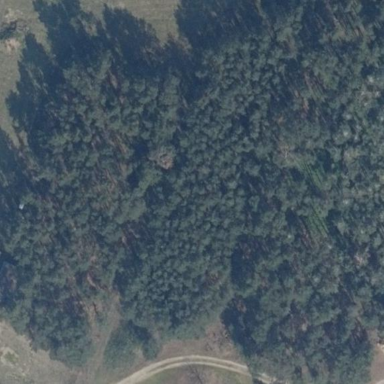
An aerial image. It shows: Forest area.